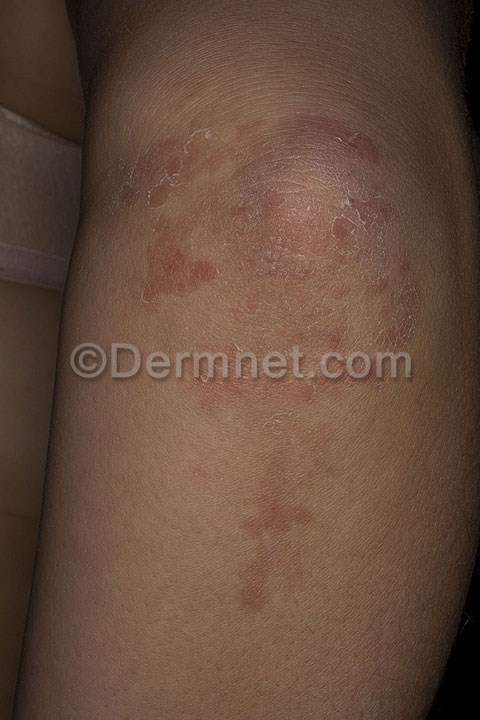
Disease: Bullous Disease Photos